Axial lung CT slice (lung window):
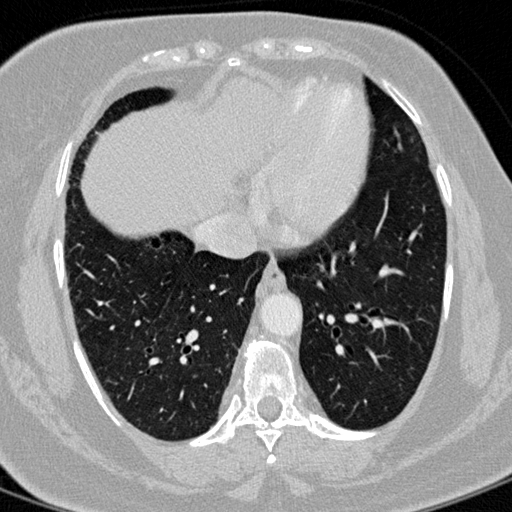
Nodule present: no